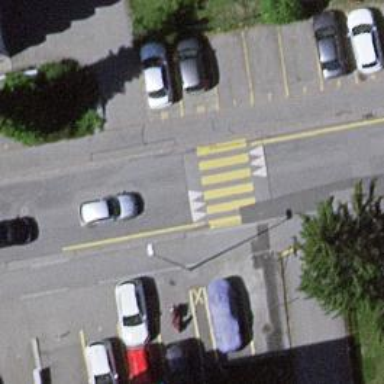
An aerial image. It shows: Uncontrolled zebra crossing on the road.